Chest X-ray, AP view. Patient: 39 years old, sex F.
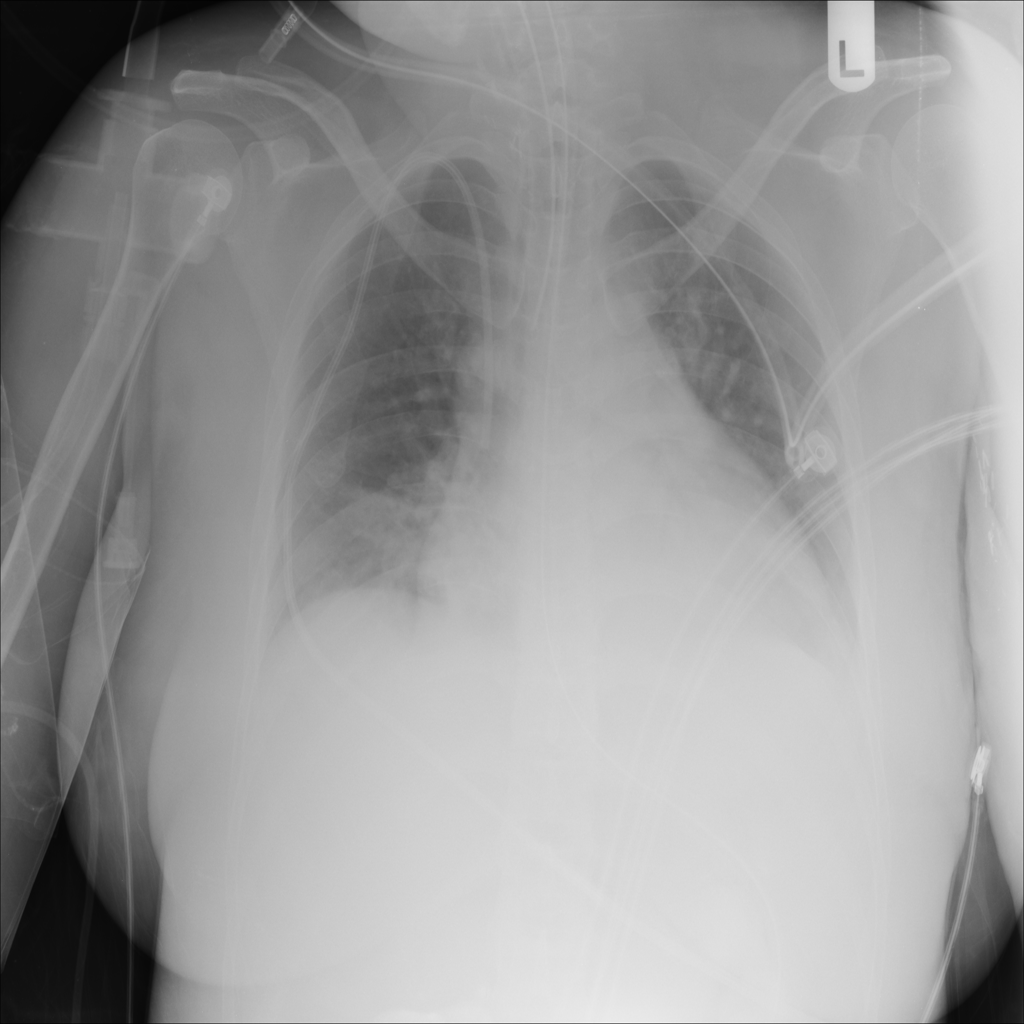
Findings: Atelectasis, Effusion